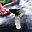
Label: 7